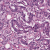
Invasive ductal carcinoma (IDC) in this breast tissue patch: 1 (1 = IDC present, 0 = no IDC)